Field crop: tomato
Growth stage: 1
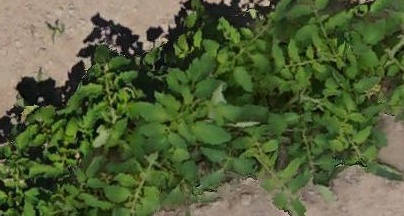
Species: tomato